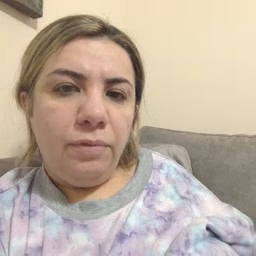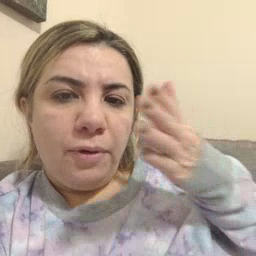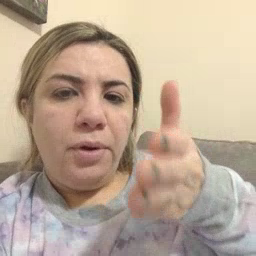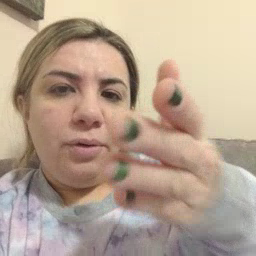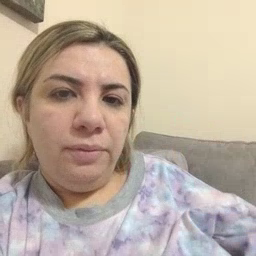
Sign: boat